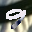
Label: 9